Question: I have create a new Kernel Module following <URL>.I want to add my module to the [config -> Package selection -> package List]
and distribute my module with target image
>Development Environment
- - <URL>
I put my kernel module's source on [/home/USER/ltib/rpm/BUILD/myModule] path. (just like hello_mod example module which explained in "")
but when i build target image it does not compile.
hello_mod example module can be selected in configuration mode(./ltib -m config).
How can I add my module to this config -> Package selection -> package List

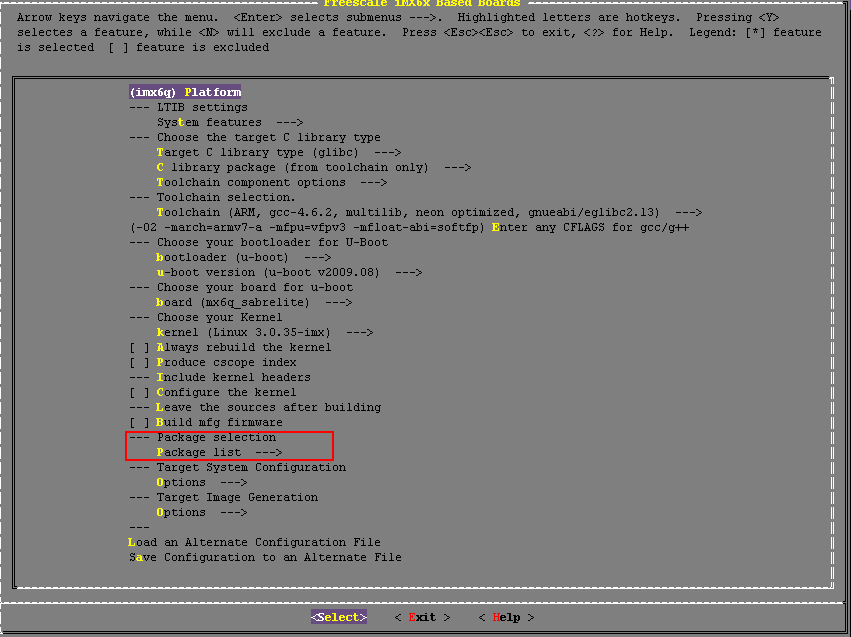
Answer: If you want to build from make menuconfig, that you probably should change the makefiles.
Check this <URL> from the linux kernel. Taken from it:
> are people who work on features such as device drivers, file systems, and network protocols. These people need to
maintain the kbuild Makefiles for the subsystem they are working on.
In order to do this effectively, they need some overall knowledge
about the kernel Makefiles, plus detailed knowledge about the public
interface for kbuild.